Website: ulta-beauty
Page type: customer-info-address
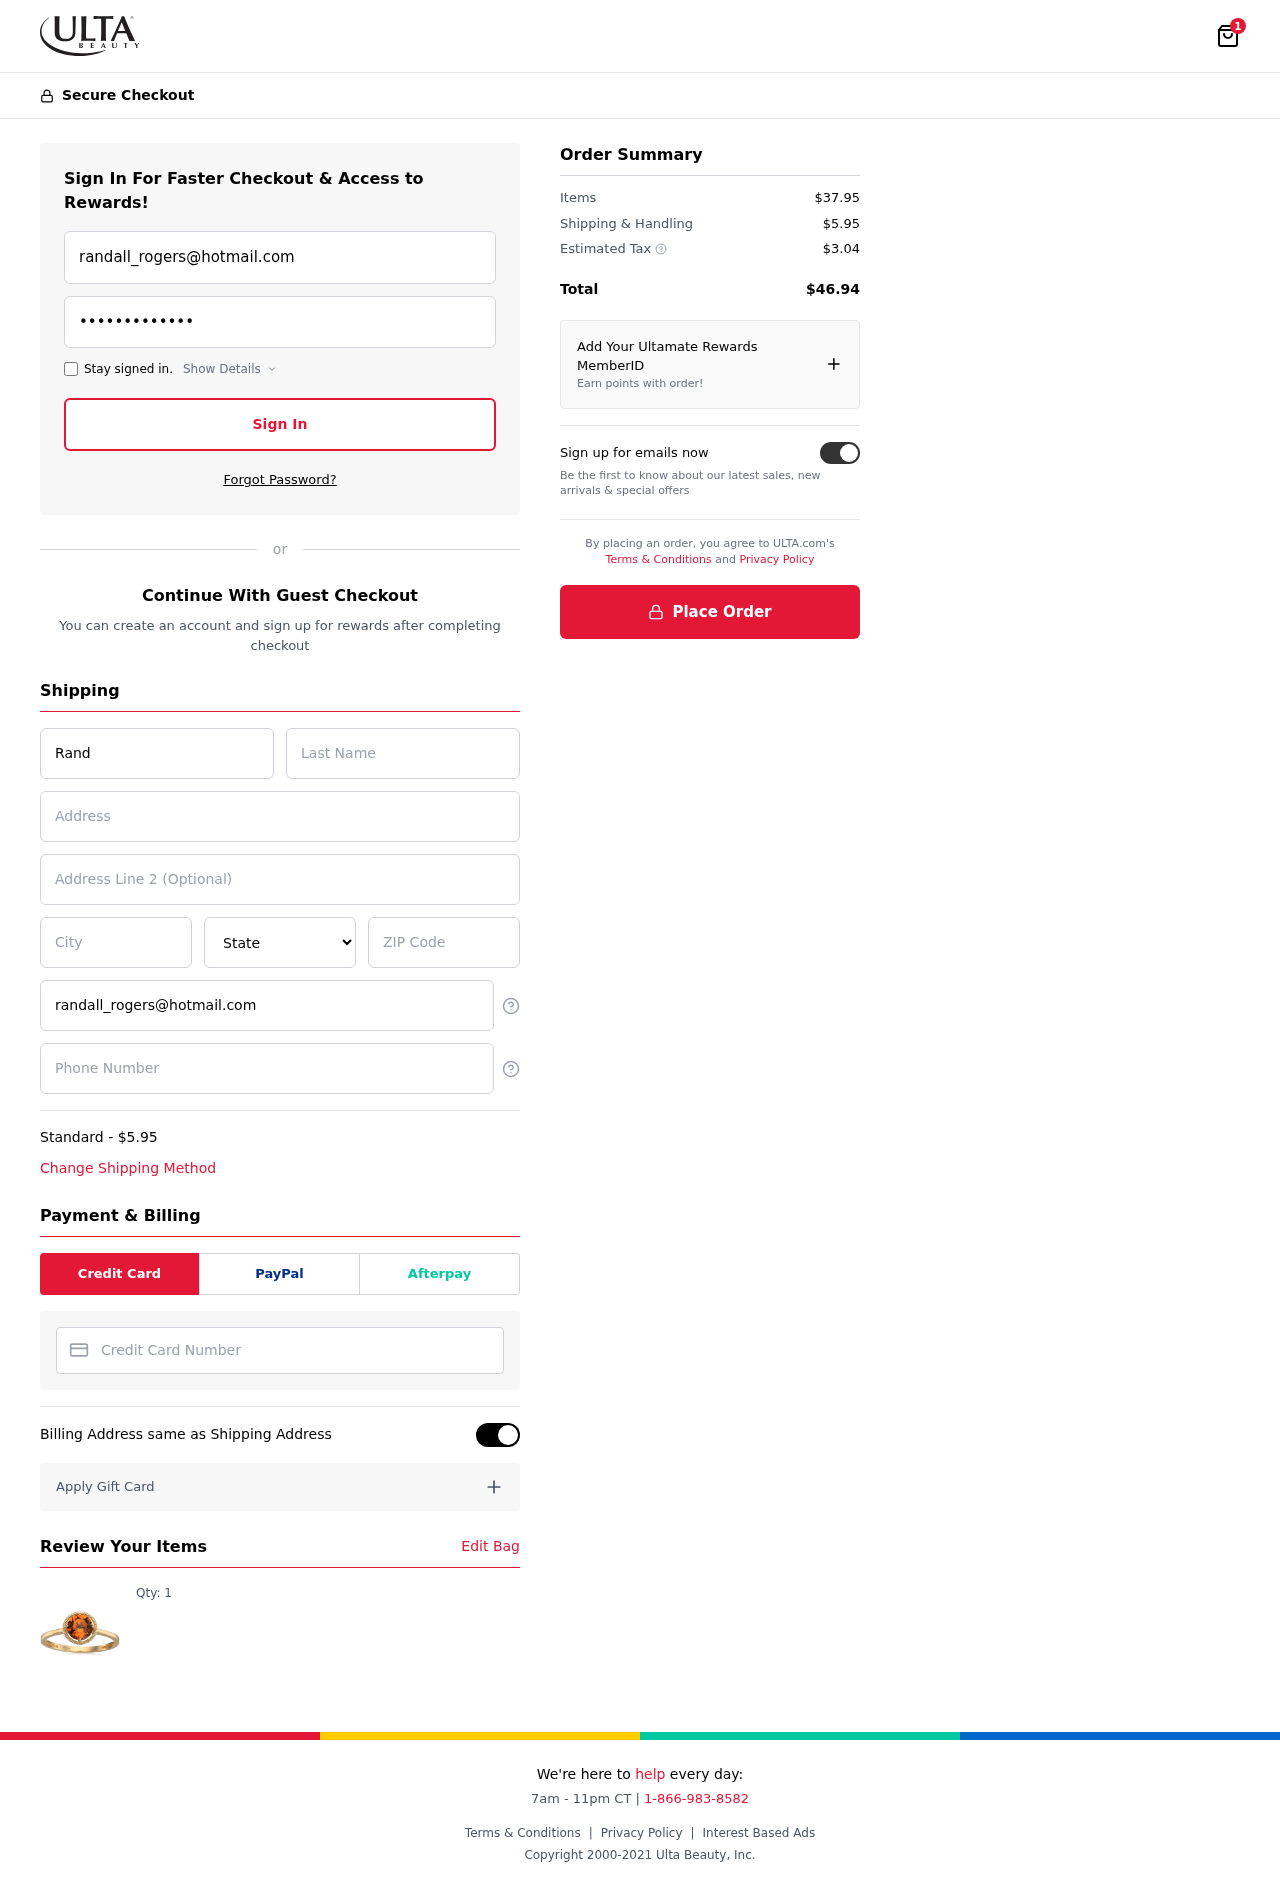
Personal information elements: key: PII_CARD_NUMBER
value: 3487 3889 0268 275
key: PII_CITY
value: East Julie
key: PII_EMAIL
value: randall_rogers@hotmail.com
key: PII_FIRSTNAME
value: Randall
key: PII_LASTNAME
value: Rogers
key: PII_PHONE
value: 9173607832
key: PII_POSTCODE
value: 02139
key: PII_STATE
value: Delaware
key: PII_STREET
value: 845 Michael Isle Apt. 028
Product elements: key: PRODUCT1_QUANTITY
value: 1
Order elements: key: ORDER_NUM_ITEMS
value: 1
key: ORDER_SHIPPING_COST
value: $5.95
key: ORDER_ITEMS_TOTAL
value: $37.95
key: ORDER_SHIPPING_COST2
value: $5.95
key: ORDER_TAX
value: $3.04
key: ORDER_TOTAL
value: $46.94